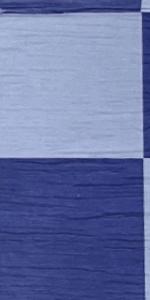
Label: Empty